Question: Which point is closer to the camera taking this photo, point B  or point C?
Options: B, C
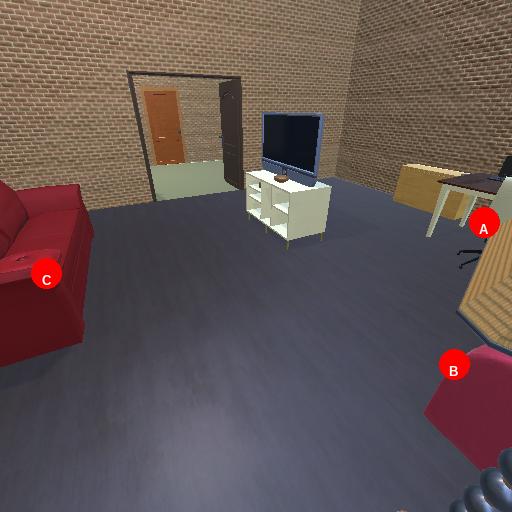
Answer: B